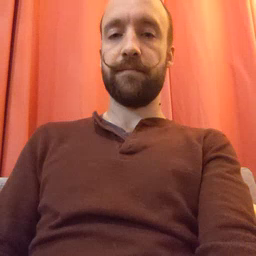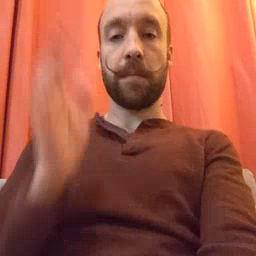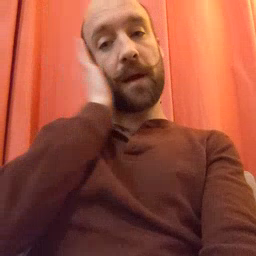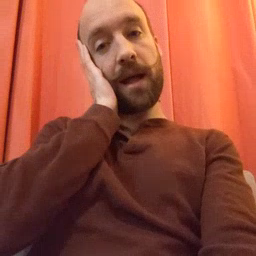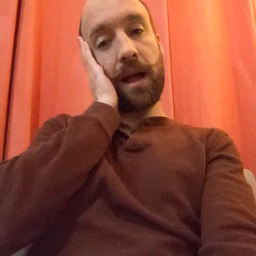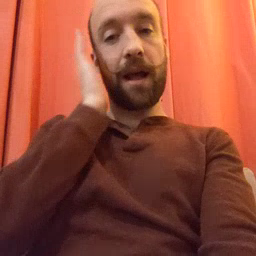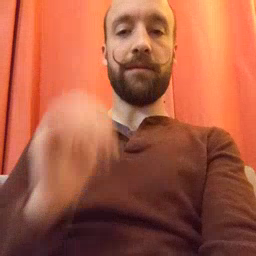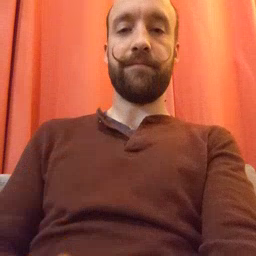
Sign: bed